Field crop: maize
Growth stage: 2
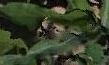
Species: maize